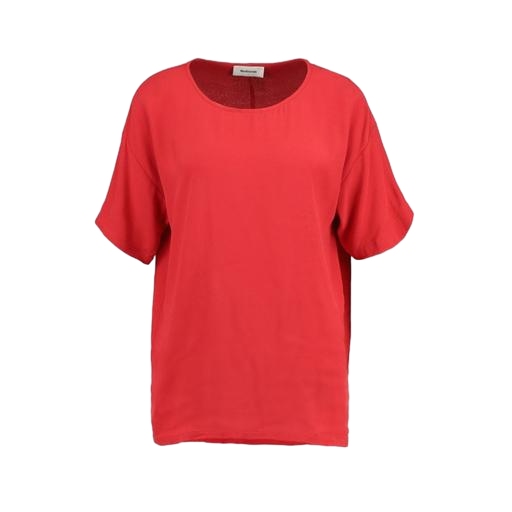
red plus size printed t-shirt only macy, red round neck boyfriend tee, red pocket t-shirt only macy, white background